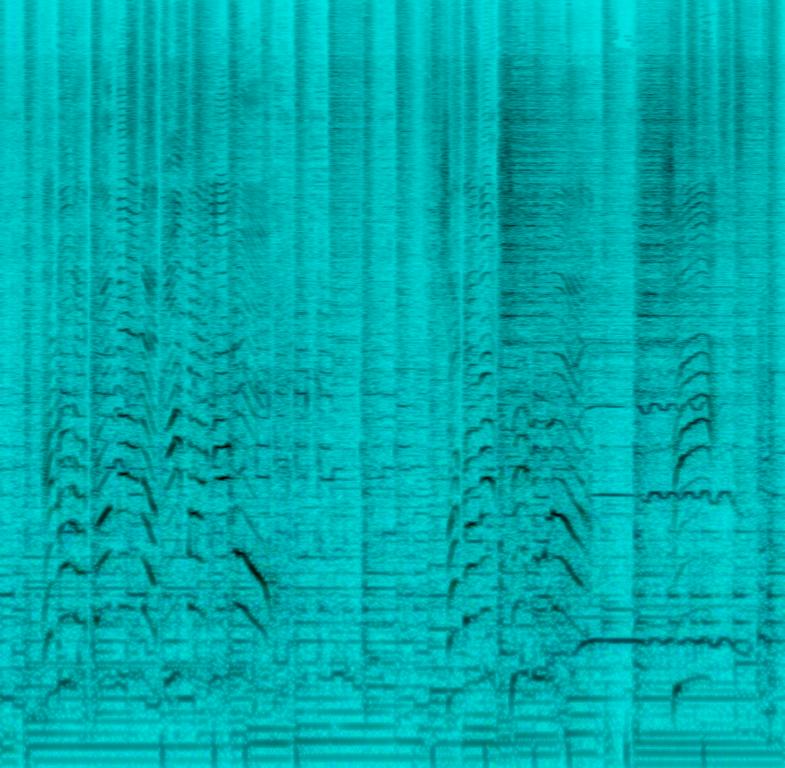
The low quality recording features a live performance with flat male vocals talking over electric guitar solo melody, shimmering and bright drums cymbals, snappy rimshots, groovy bass and simple piano chord progression. Sounds fun and groovy - like something you would dance to with your friends.